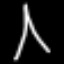
Label: The Eiffel Tower